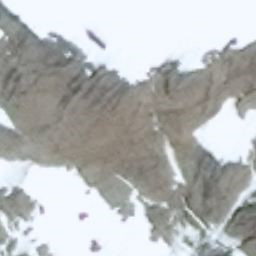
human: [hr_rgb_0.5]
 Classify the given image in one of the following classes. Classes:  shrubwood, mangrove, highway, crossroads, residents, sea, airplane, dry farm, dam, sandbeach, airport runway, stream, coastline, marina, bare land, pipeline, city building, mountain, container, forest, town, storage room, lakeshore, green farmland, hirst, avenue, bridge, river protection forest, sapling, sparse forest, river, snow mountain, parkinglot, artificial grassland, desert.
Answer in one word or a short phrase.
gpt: snow mountain